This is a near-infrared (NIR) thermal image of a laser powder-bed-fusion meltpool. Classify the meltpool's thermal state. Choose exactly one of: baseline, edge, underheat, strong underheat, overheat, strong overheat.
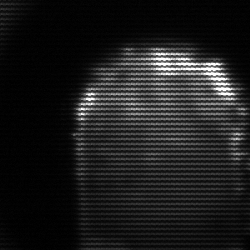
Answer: baseline